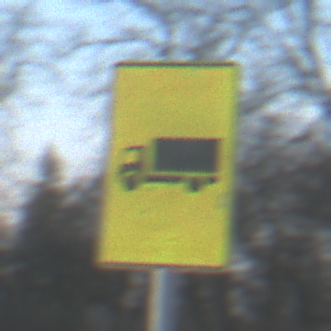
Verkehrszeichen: KFZZulaessigeGesamtmasse3Komma5TOhnePfeilsymbol
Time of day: SunriseSunset
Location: Outdoor (Suburban)
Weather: PartlyCloudy
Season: Winter
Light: Natural